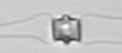
Label: Chaetoceros_didymus